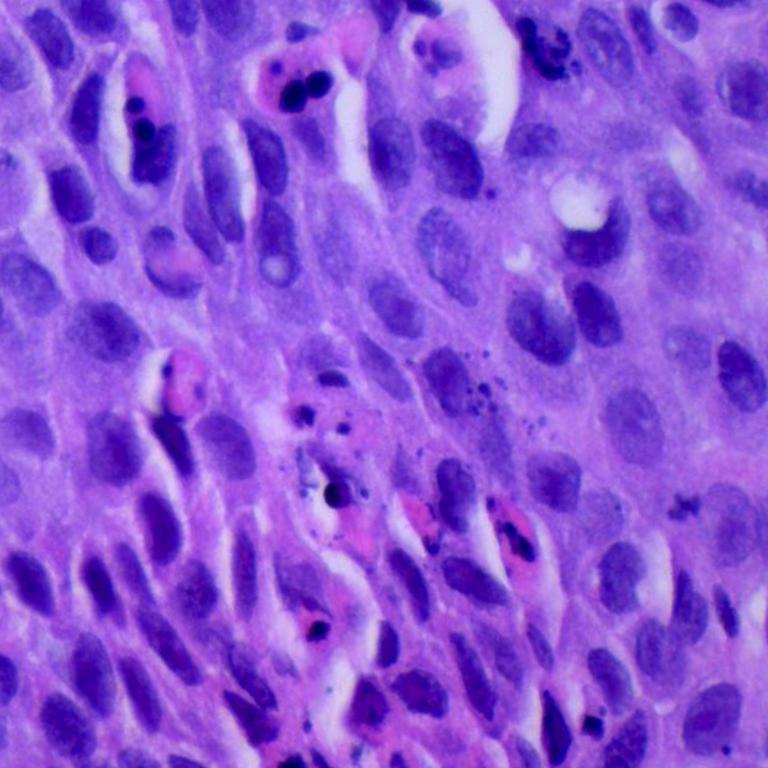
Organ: lung
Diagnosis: squamous carcinomas